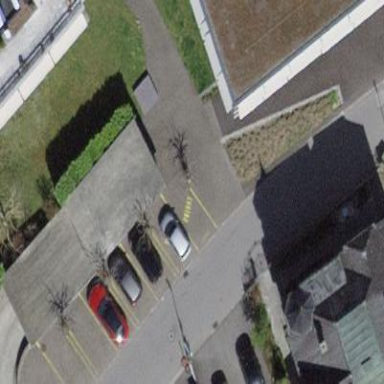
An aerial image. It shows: View of roof of building.